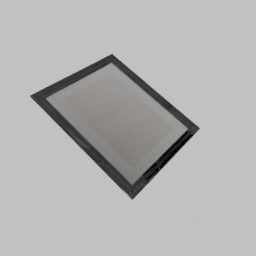
Label: decoration